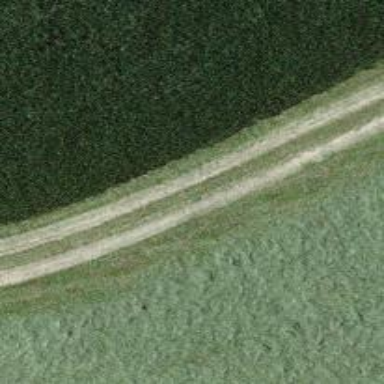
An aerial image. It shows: Track with fine gravel surface. The track is of grade4 tracktype.